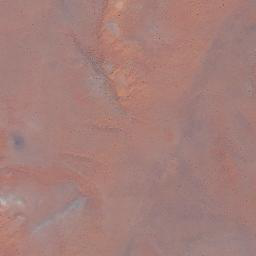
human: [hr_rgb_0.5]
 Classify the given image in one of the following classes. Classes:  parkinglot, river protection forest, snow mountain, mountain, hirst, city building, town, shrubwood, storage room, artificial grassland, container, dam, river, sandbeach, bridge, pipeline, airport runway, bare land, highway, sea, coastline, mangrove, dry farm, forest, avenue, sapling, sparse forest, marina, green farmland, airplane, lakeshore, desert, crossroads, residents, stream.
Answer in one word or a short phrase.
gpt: desert